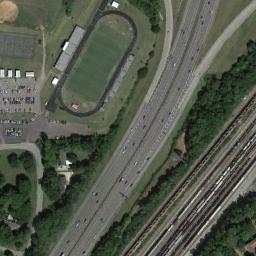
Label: ground_track_field